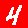
Digit: 4